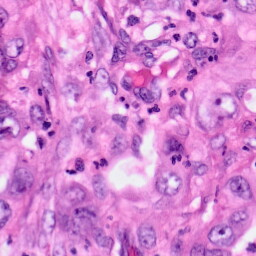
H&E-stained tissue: Pancreatic